Field crop: tomato
Growth stage: 1
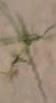
Species: cyperus